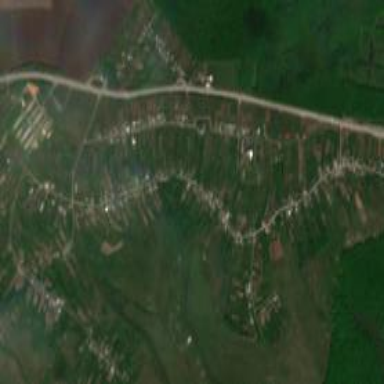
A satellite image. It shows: Residential area located in village.